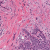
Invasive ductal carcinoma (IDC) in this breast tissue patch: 0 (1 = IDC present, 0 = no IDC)